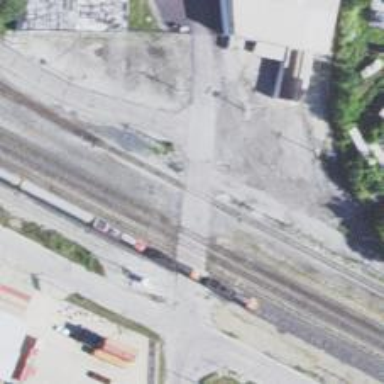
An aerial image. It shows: Level crossing along the railway.